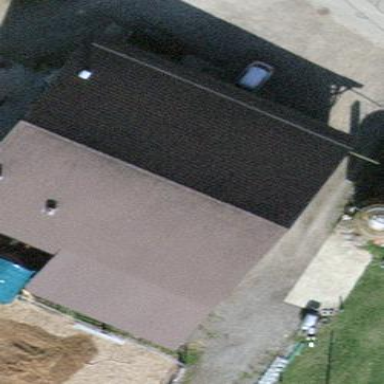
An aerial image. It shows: Gabled roof on farm auxiliary building.